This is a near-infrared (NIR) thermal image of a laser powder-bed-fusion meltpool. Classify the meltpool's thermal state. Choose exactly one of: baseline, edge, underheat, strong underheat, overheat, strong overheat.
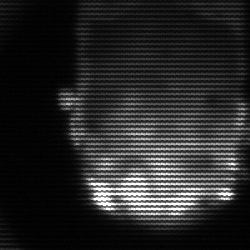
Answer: baseline